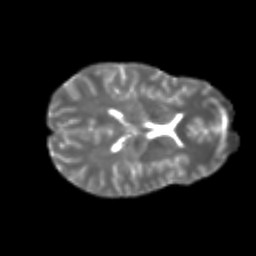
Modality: T2w
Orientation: axial
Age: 22
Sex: female
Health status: healthy
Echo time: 0.074 s